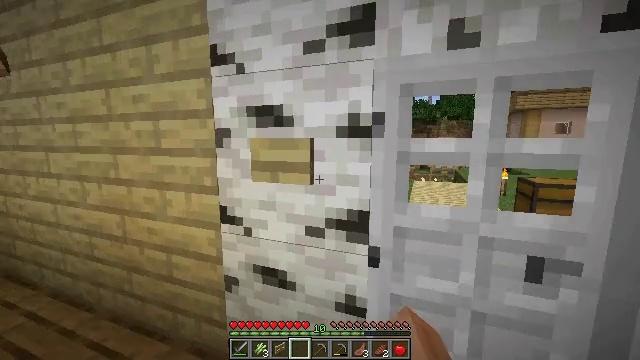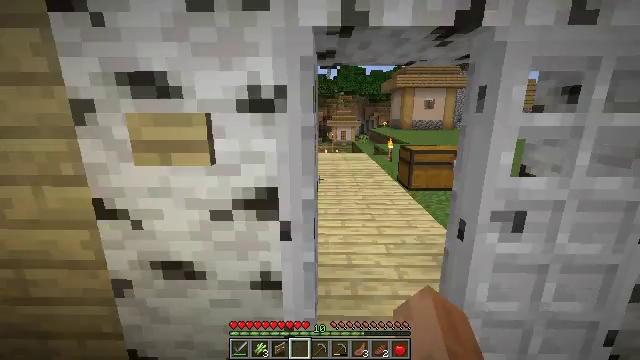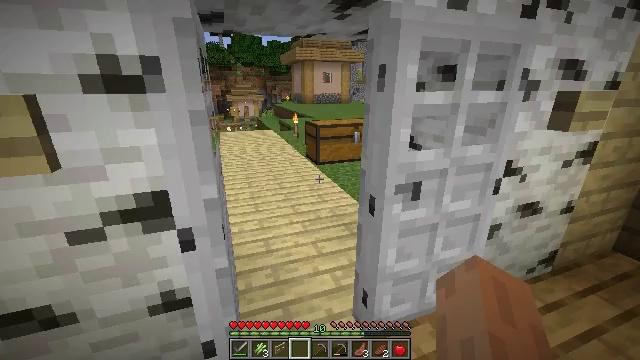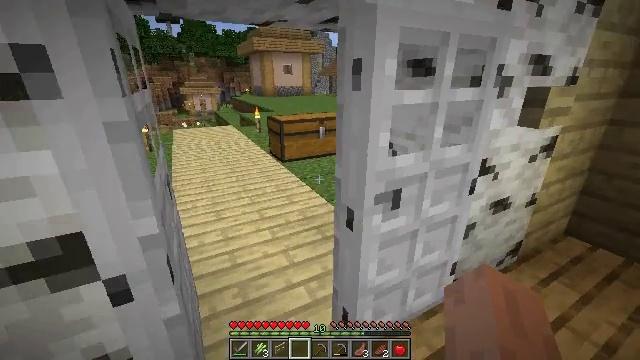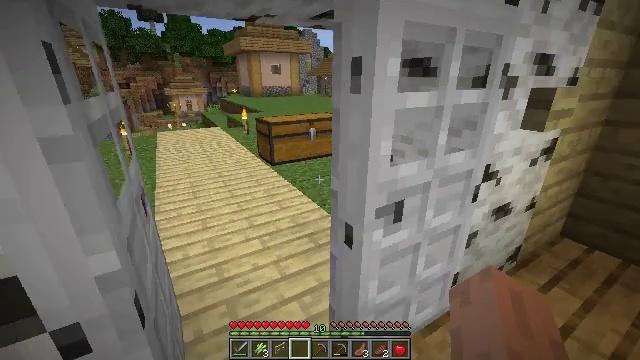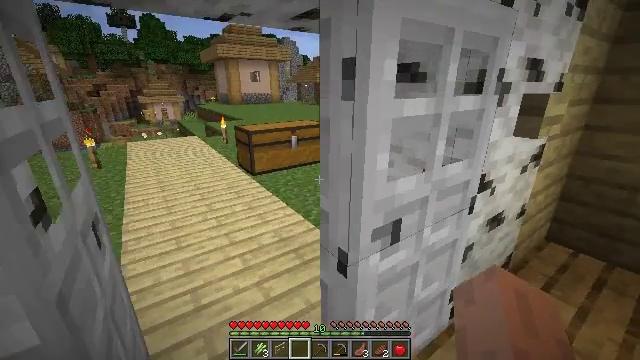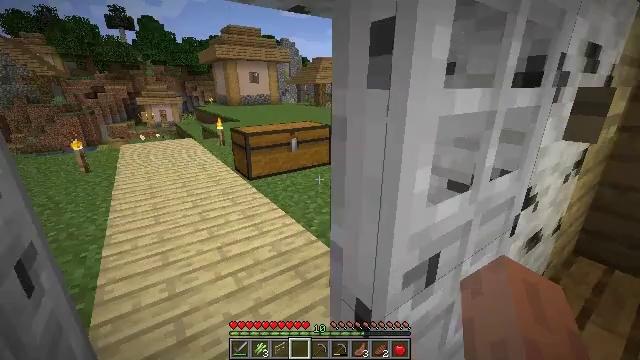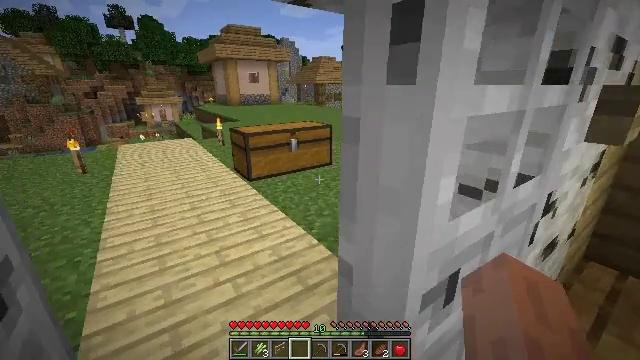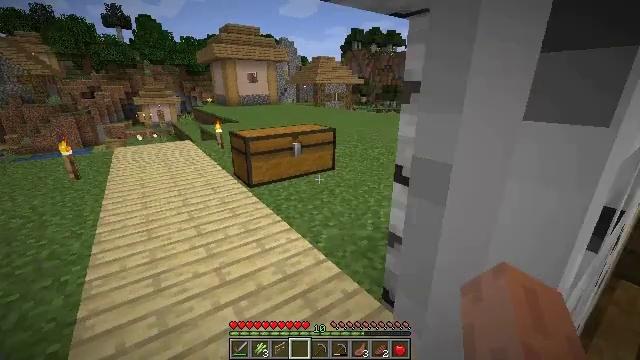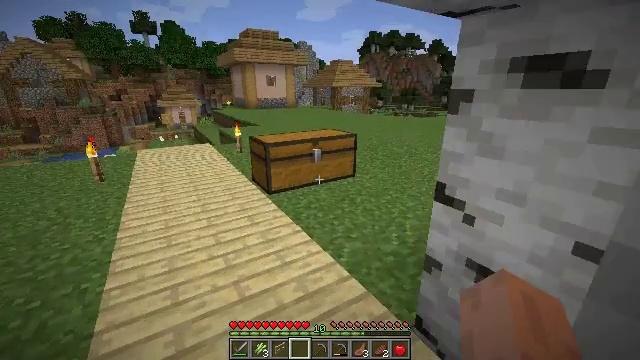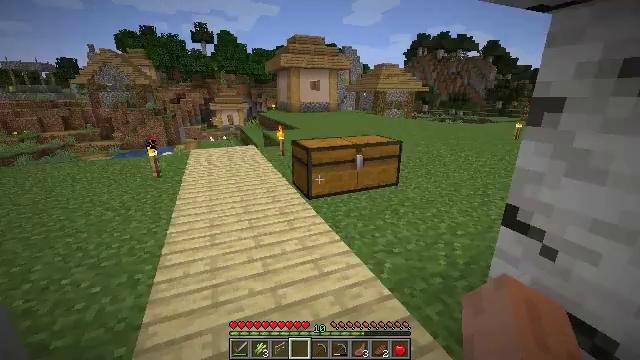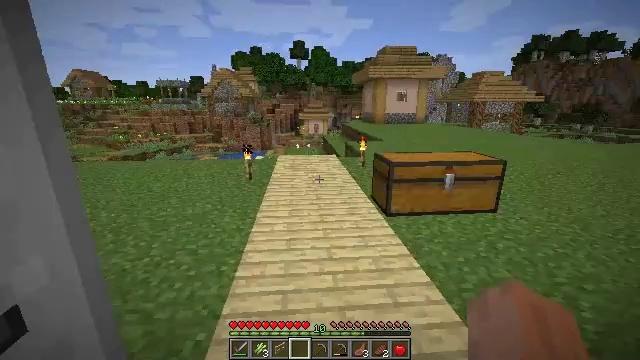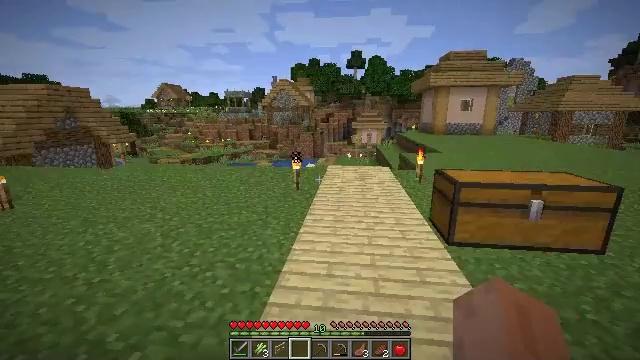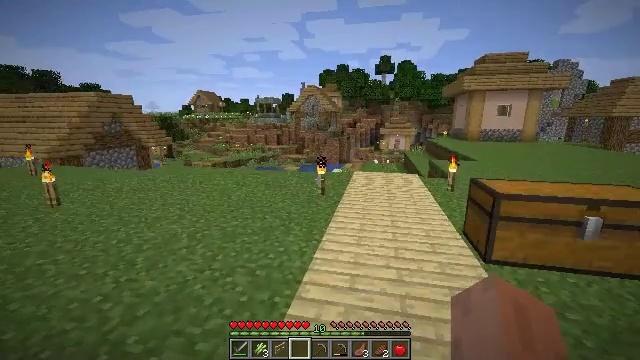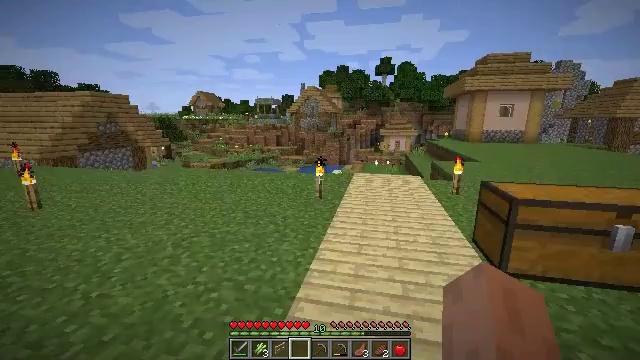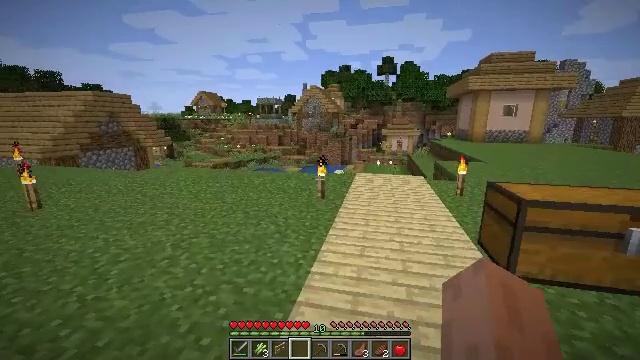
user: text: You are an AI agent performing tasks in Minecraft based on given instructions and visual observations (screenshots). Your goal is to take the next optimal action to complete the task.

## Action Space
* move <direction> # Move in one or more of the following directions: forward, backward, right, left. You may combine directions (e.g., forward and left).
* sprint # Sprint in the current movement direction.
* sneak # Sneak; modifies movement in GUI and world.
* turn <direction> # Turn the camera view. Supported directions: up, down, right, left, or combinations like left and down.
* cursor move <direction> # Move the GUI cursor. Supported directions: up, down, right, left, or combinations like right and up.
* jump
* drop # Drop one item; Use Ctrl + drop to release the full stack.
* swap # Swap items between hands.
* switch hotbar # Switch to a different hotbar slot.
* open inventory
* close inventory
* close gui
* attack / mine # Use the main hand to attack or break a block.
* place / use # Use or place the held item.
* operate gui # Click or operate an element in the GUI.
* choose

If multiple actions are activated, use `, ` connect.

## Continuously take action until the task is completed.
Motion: motion action
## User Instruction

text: Left click to destroy the birch fence.
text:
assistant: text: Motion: move forward, turn right and down
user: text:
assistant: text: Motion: move forward, turn right and down
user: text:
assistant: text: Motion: move forward, turn right and down
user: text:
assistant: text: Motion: move forward, turn right
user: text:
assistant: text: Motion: move forward, turn right and up
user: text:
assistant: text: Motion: move forward
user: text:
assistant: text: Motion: move forward
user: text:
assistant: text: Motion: move forward
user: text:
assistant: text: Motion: move forward, turn left
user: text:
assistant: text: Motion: move forward, turn left
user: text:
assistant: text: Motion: move forward, turn left and up
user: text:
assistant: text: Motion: move forward, turn left and up
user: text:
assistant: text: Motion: move forward, turn left and up
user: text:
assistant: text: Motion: move forward
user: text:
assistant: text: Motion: move forward
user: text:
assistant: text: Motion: move forward
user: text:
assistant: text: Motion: move forward, turn right
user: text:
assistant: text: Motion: move forward
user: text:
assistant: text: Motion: move forward
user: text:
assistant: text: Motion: move forward
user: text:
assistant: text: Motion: move forward
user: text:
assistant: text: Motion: move forward
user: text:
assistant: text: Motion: move forward
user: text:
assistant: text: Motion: no_op
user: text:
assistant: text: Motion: no_op
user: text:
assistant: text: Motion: no_op
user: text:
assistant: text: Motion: no_op
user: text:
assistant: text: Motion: no_op
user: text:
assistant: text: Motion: no_op
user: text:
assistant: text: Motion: no_op